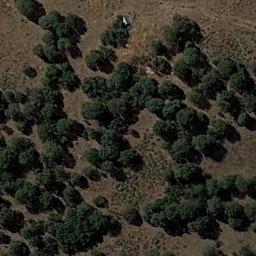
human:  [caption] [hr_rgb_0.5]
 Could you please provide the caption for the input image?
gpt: A lot of green chaparrals of different sizes grow on the wasteland .

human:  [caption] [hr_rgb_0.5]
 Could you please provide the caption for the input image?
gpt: There are several trees and some weeds in this desert .

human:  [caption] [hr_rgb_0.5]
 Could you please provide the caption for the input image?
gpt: Chaparral is densely  distributed on the sand .

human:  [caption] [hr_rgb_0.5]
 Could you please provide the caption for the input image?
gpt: The chaparral is consist of dense green bushes .

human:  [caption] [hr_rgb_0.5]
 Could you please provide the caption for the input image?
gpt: The chaparral is dense and even .